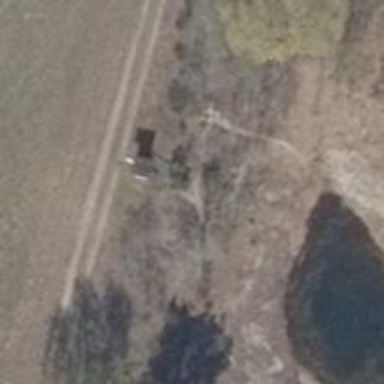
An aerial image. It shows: Hunting stand.